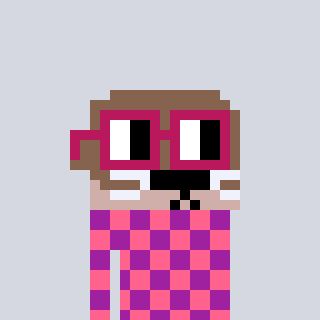
a pixel art character with square dark red glasses, a otter-shaped head and a magenta-colored body on a cool background